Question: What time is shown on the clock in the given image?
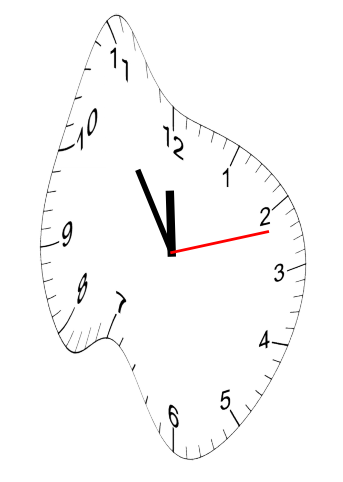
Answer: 11:54:12